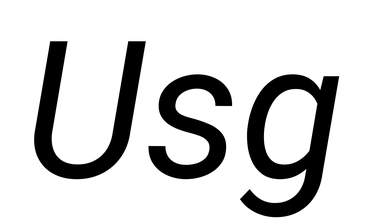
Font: Roboto-Italic_Italic